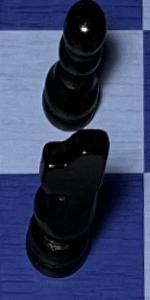
Label: Knight_Black